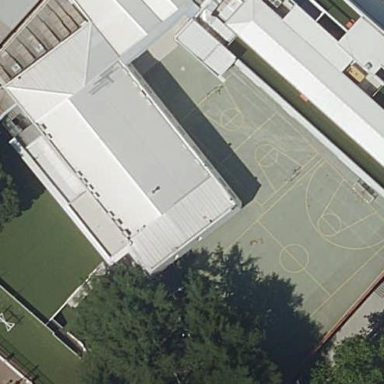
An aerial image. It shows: School.